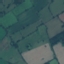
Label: Pasture